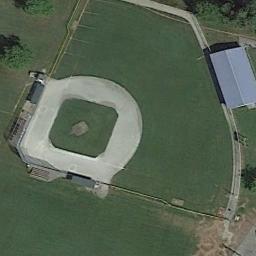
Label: baseball_diamond